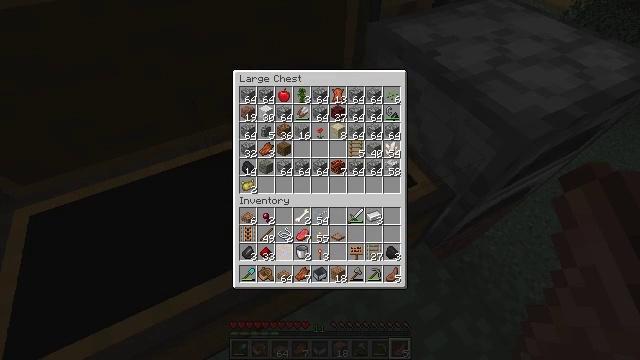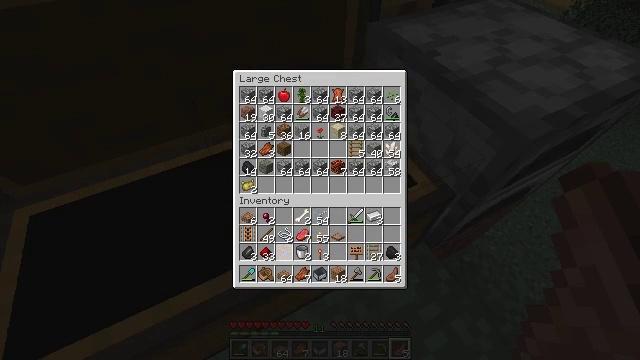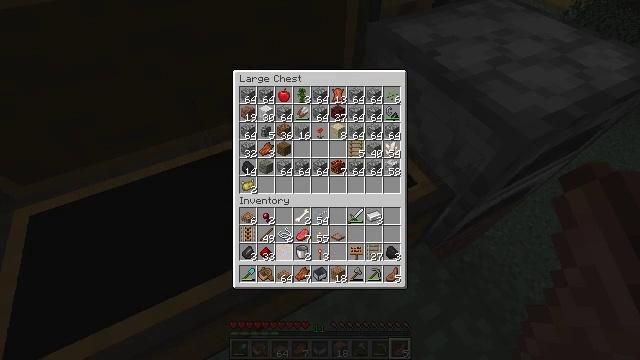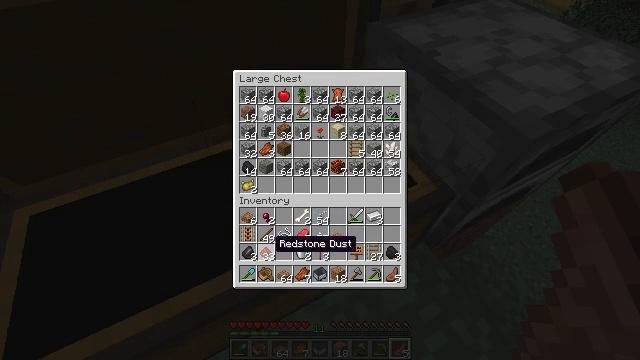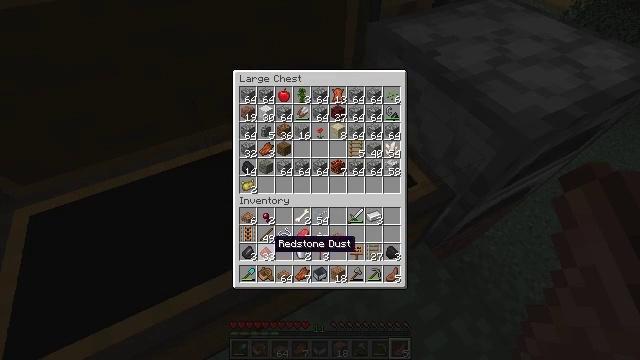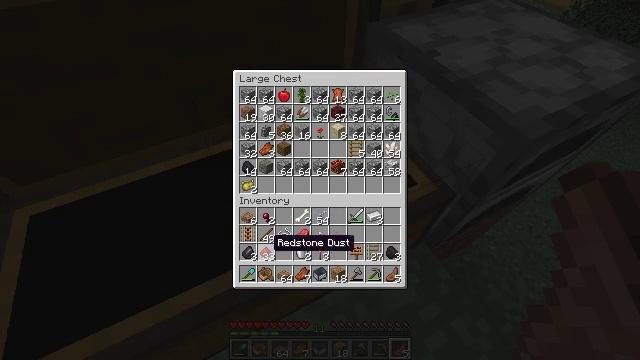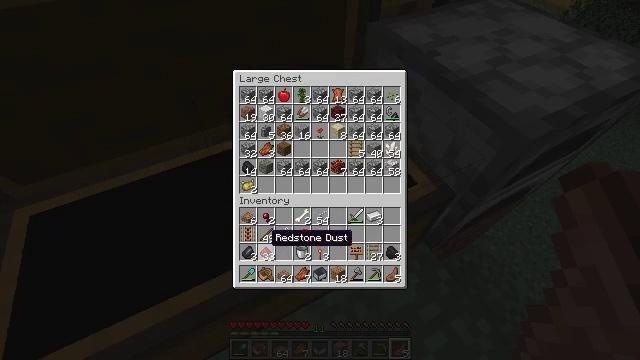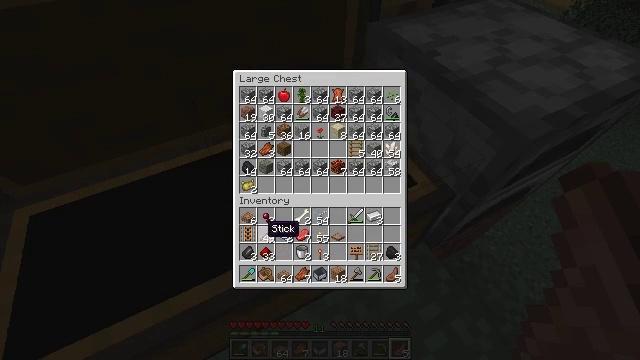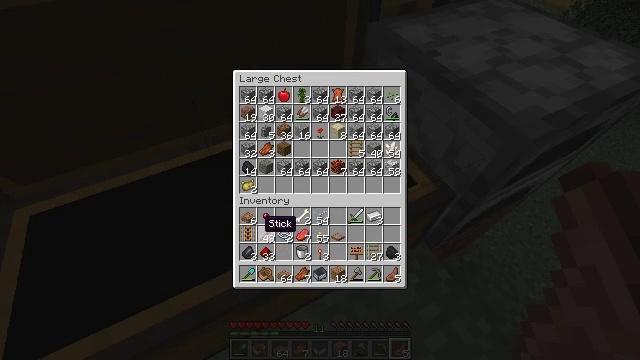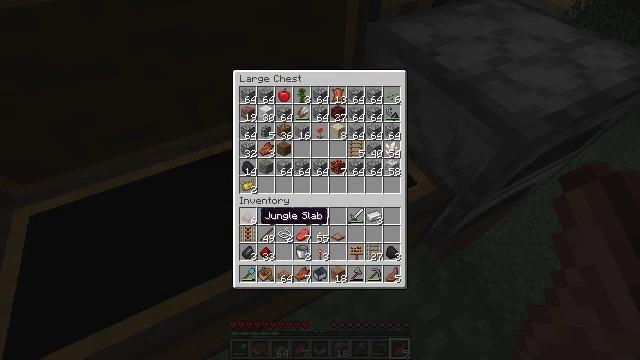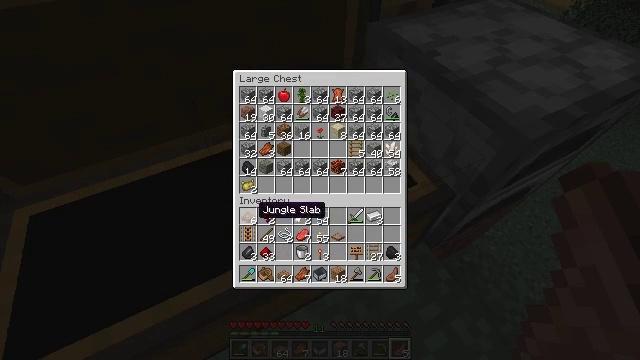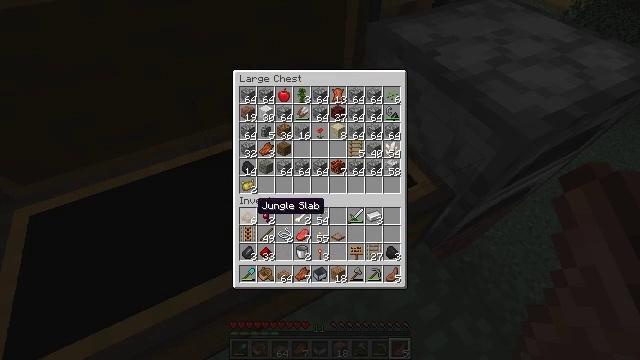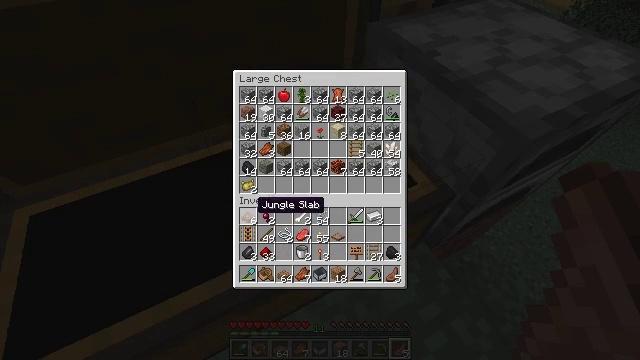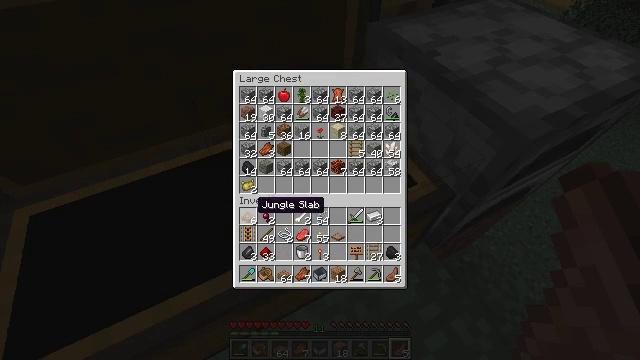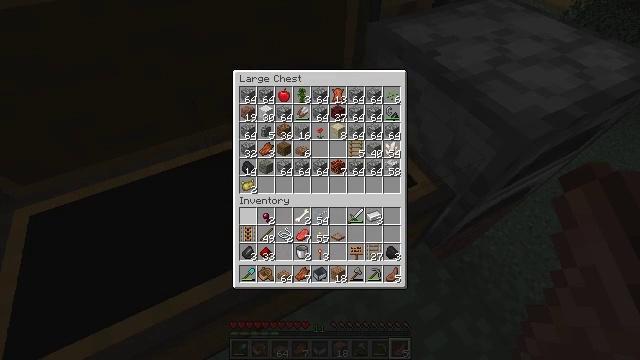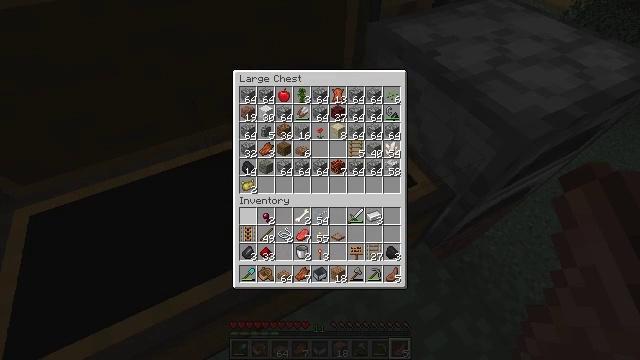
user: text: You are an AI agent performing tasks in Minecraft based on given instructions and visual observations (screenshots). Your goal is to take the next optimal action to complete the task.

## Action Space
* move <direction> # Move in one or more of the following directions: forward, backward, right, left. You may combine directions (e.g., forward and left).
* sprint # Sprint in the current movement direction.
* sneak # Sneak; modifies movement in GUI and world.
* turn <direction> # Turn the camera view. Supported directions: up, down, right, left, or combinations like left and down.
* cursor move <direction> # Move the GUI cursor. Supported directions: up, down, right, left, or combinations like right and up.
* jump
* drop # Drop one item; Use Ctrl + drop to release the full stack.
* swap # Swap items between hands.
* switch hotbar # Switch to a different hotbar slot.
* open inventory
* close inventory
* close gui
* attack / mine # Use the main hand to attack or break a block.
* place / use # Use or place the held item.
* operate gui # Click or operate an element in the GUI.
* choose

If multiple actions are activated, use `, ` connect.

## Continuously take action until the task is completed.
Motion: motion action
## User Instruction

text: Make a jungle fence gate with jungle planks and sticks.
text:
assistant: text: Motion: sneak, operate gui
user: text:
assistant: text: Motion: sneak, cursor move left
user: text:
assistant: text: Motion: sneak, cursor move left
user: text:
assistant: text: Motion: sneak
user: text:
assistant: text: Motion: sneak
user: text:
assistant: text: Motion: sneak
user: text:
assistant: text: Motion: sneak, cursor move up
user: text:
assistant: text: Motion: sneak
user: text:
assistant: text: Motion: sneak, cursor move up
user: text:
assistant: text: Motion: sneak
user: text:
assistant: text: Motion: sneak
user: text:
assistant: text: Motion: sneak
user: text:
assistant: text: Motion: sneak
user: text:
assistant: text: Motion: sneak, operate gui
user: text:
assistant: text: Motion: sneak, operate gui
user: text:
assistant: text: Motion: sneak, operate gui
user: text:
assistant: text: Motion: sneak
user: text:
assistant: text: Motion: sneak
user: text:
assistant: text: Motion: sneak
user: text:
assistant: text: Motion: sneak
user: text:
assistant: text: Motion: sneak
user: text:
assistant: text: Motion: sneak
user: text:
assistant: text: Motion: sneak
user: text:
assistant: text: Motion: sneak, cursor move down
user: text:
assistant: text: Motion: sneak, cursor move down
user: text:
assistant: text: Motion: sneak
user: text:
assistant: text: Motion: sneak
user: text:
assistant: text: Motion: sneak
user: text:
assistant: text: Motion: sneak, operate gui
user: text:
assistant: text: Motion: sneak, operate gui